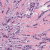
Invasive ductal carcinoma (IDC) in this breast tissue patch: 1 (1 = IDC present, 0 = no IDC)